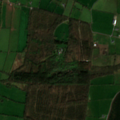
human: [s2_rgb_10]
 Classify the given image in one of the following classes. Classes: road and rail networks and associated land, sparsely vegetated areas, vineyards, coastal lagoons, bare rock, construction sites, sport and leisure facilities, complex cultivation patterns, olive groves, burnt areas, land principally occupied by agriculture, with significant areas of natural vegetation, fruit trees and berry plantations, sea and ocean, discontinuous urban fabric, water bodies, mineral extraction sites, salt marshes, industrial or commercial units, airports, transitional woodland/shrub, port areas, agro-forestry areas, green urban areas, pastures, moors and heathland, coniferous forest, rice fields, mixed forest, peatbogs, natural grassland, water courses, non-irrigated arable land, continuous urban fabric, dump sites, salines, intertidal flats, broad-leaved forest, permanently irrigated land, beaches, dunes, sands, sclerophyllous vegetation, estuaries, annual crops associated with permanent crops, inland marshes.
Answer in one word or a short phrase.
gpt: pastures, coniferous forest, mixed forest